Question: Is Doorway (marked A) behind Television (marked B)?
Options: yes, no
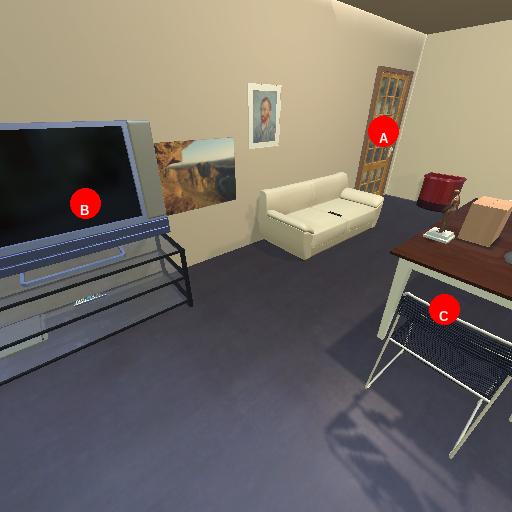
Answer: yes